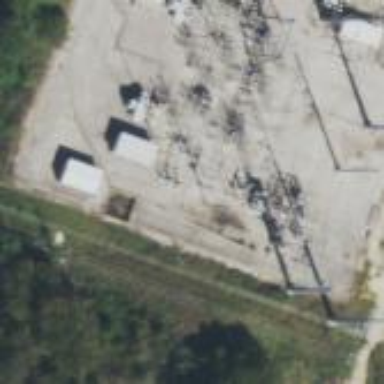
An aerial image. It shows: Distribution power substation secured by fence.